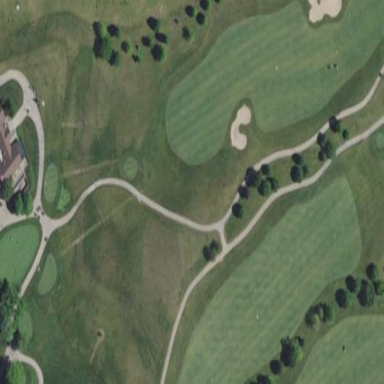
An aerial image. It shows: Golf fairway surrounded by grass.